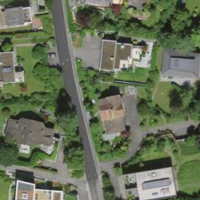
EUNIS habitat code: 55
Species observed at this site:
Anguis fragilis